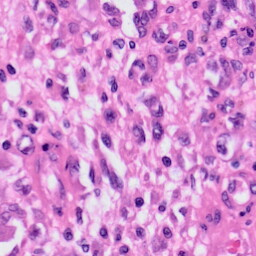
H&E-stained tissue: Skin